Question: I'm trying to configure a custom domain using Amazon route 53, using <URL>
instructions provided by Amazon. For the "Value" field (see image below), it says I have to insert a string that contains the information required by the selected type, but it doesn't say what type I have to enter, and what that value would be. In the image below, it shows the default A-LPv4 address, but I changed it to CNAME and then entered my domain name 'example.com' (error) and 'www.example.com'
In both cases, the error said
'''
RRSet of type CNAME with DNS name example.com. is not permitted at apex in zone example.com
'''
I can't leave that field blank either. How do you configure this section?
Note, the example shown in the image appears to use ip address, but I'm not sure which ones you're supposed to use. These numbers (from the Delegation Set)are not permitted format
'''
ns-1XXX.awsdns-XX.co.uk
ns-3XX.awsdns-XX.com
ns-5XX.awsdns-XX.net
ns-1XXX.awsdns-XX.org
'''

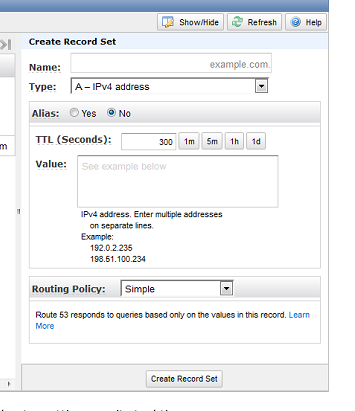
Answer: The root (example.com) cannot be a CNAME because it breaks <URL>, which states
> If a CNAME RR is present at a node, no other data should be present;
this ensures that the data for a canonical name and its aliases cannot
be different.
However, Route53 provides a proprietary extension known as an <URL> that allows this. Choose A record for the Type, choose the Yes radio button next to Alias, then choose an ELB or another record from the same zone as the value.